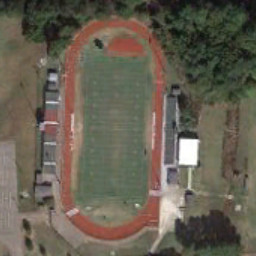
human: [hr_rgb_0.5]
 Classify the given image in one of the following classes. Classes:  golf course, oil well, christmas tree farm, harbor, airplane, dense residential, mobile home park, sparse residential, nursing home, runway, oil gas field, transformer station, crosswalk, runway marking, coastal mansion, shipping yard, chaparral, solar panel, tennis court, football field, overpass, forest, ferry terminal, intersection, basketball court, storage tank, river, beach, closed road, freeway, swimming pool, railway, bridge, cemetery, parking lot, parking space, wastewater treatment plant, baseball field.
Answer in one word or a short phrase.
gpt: football field